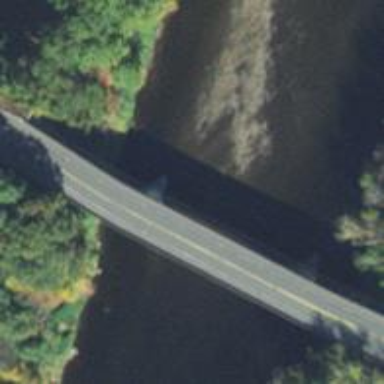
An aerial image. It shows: Primary highway bridge with asphalt surface.